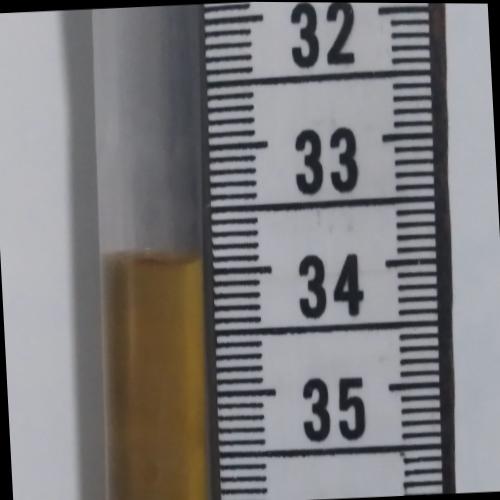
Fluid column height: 33.9 cm